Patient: sex M, age 62
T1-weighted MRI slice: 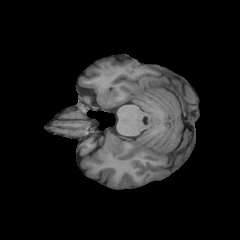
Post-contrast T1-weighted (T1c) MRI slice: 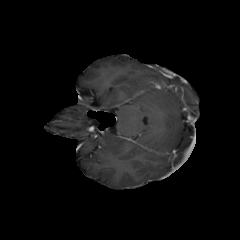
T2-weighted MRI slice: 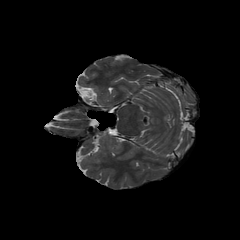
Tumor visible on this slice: no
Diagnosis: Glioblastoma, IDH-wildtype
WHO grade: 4